七年级 · 解析几何
（2020 秋・金牛区校级月考）如图 1, $A B / / C D$, 点 $E, F$ 分别在直线 $C D, A B$ 上, $\angle B E C=2 \angle$ $B E F$, 过点 $A$ 作 $A G \perp B E$ 的延长线交于点 $G$, 交 $C D$ 于点 $N, A K$ 平分 $\angle B A G$, 交 $E F$ 于点 $H$, 交 $B E$于点 $M$.

图1

图2

(1) 直接写出 $\angle A H E, \angle F A H, \angle K E H$ 之间的关系: \$ \qquad \$ . (2) 若 $\angle B E F=\frac{1}{2} \angle B A K$,求 $\angle A H E$. (3) 如图 2, 在 (2) 的条件下, 将 $\triangle K H E$ 绕着点 $E$ 以每秒 $5^{\circ}$ 的速度逆时针旋转, 旋转时间为 $t$, 当 $K E$ 边与射线 $E D$ 重合时停止, 则在旋转过程中, 当 $\triangle K H E$ 的其中一边与 $\triangle E N G$ 的某一边平行时, 直接写出此时 $t$ 的值.
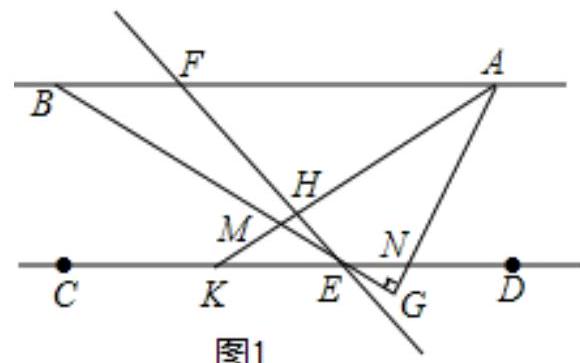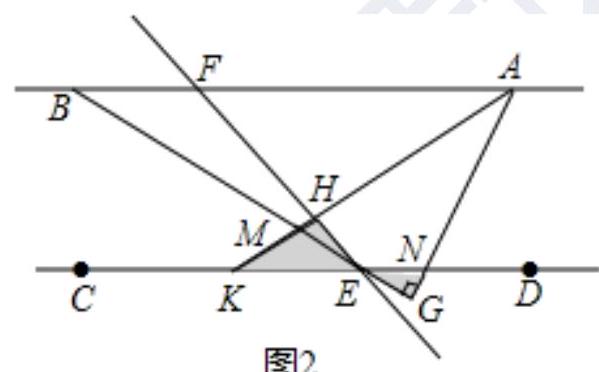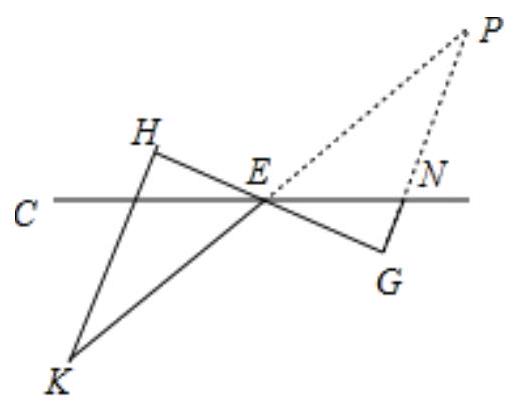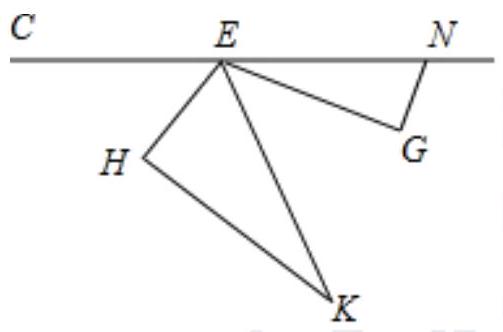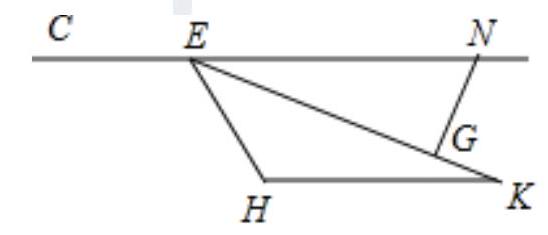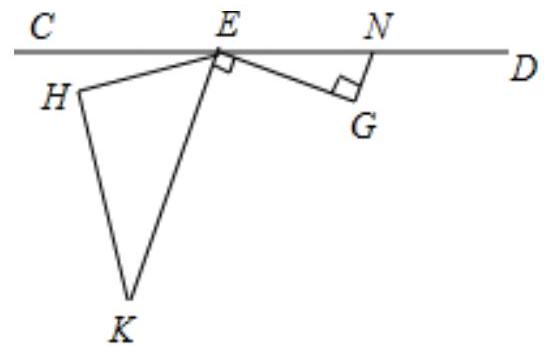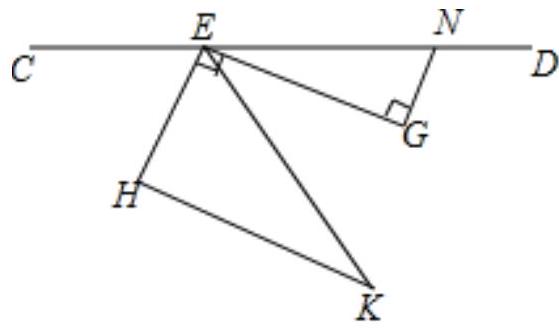
答案: (1) $\because A B / / C D, \therefore \angle K E H=\angle A F H$,

$\because \angle A H E$ 是 $\triangle A H F$ 的外角, $\therefore \angle A H E=\angle A F H+\angle F A H$,

$\therefore \angle A H E=\angle F A H+\angle K E H$. 故答案为: $\angle A H E=\angle F A H+\angle K E H$;

(2) $\because A B / / C D, \quad \therefore \angle B A K=\angle M K E, \angle A B E=\angle B E C$,
$\because \angle \mathrm{BEF}=\frac{1}{2} \angle \mathrm{BAK}, \quad \therefore \angle B A K=2 \angle B E F, \because \angle B E C=2 \angle B E F, \quad \therefore \angle B A K=\angle B E C$,

$\therefore \angle B A K=\angle A B E, \quad \therefore A K$ 平分 $\angle B A G, \quad \therefore \angle B A K=\angle G A K=\angle A B E$,

$\because A G \perp B E, \quad \therefore \angle A G B=90^{\circ}, \quad \therefore 3 \angle B A K=90^{\circ}, \quad \therefore \angle B A K=\angle A B E=\angle G A K=30^{\circ}$,

$\therefore \angle \mathrm{BEF}=\frac{1}{2} \angle \mathrm{ABE}=15^{\circ}, \therefore \angle C E F=45^{\circ}, \therefore \angle C E F=\angle A F E=45^{\circ}$,

$\therefore \angle A H E=\angle A F E+\angle B A K=75^{\circ}$.

(3) (1)当 $K H / / N G$ 时, 延长 $K E$ 交 $G N$ 边于 $P$,

$\because \angle E K H=\angle E P G=30^{\circ}, \therefore \angle P E G=90^{\circ}-\angle E P G=60^{\circ}$

$\because \angle G E N=90^{\circ}-E N G=30^{\circ}, \quad \therefore \angle P E N=\angle P E G-\angle G E N=30^{\circ}$,

$\therefore \angle C E K=\angle P E N=30^{\circ}, \therefore$ 当 $\triangle K H E$ 绕 $E$ 点旋转 $30^{\circ}$ 时, $E K / / G N, \therefore \mathrm{t}=\frac{30^{\circ}}{5^{\circ}}=6$ 秒,

(2)当 $K H / / E G$ 时，

$\therefore \angle E K H=\angle K E G=30^{\circ}, \therefore \angle N E K=\angle N E G+\angle K E G=60^{\circ}, \therefore \angle N E K=60^{\circ}$,

$\therefore \angle C E K=120^{\circ}, \therefore$ 当 $\triangle K H E$ 绕点 $E$ 旋转 $120^{\circ}$ 时, $H K / / E G, \therefore \mathrm{t}=\frac{120^{\circ}}{5^{\circ}}=24$ 秒,

(3)当 $K H / / E N$ 时, 即 $E K$ 与 $E G$ 在同一直线上时,

$\therefore \angle C E K=150^{\circ}, \therefore$ 当 $\triangle K H E$ 绕点 $E$ 旋转 $150^{\circ}$ 时, $K H / / E N, \therefore \mathrm{t}=\frac{150^{\circ}}{5^{\circ}}=30^{\prime}$ 秒,

$\therefore$ 当 $\triangle K E H$ 的其中一边与 $\triangle E N G$ 的某一边平行时 $t$ 的值为 6 秒或 24 秒或 30 秒.

(4)当 $K E / / N G$ 时,

$\because \angle G E N=30^{\circ}, \quad \therefore \angle C E K=90^{\circ}-\angle G E K=60^{\circ}$.

$\therefore$ 当 $\triangle K H E$ 旋转 $60^{\circ}$ 时, $K E / / N G . \therefore \mathrm{t}=\frac{60}{5}=12$ (秒).

(5)当 $H E / / N G$ 时,

$\because \angle G E K=30^{\circ}, \angle K E H=45^{\circ}, \therefore \angle C E K=\angle C E H+\angle H E K=90^{\circ}-\angle G E K+\angle H E K=105^{\circ}$.

$\therefore$ 当 $\triangle K H E$ 旋转 $105^{\circ}$ 时, $H E / / N G . \therefore \mathrm{t}=\frac{105}{5}=21$ (秒).

当 $\triangle K E H$ 的其中一边与 $\triangle E N G$ 的某一边平行时 $t$ 的值为 6 秒或 24 秒或 30 秒或 12 秒或 21 秒.

【分析】（1）根据平行线的性质和三角形的外角性质可得答案;

(2) 根据 $\angle B E F=\frac{1}{2} \angle B A K$, 分别表示出 $\angle B A K 、 \angle B E C 、 \angle B A K 、 \angle K A G 、 \angle A M E$ 和 $\angle A H E$, 再由 $A G \perp B E$, 可得 $\angle B E F$ 的度数, 则问题可解; （3）结合（2），分以下几种情况求解：(1)当 $K H / / N G$时, 延长 $K E$ 交 $G N$ 边于 $P$, (2)当 $K H / / E G$ 时, (3)当 $K H / / E N$ 时, 即 $E K$ 与 $E G$ 在同一直线上时, (4)当 $K E / / N G$ 时, (5)当 $H E / / N G$ 时.

【点睛】本题考查了平行线的性质、角平分线的性质、三角形外角的性质、三角形的内角和及一元一次方程在几何问题中的应用, 理清题中的数量关系并分类讨论是解题的关键.